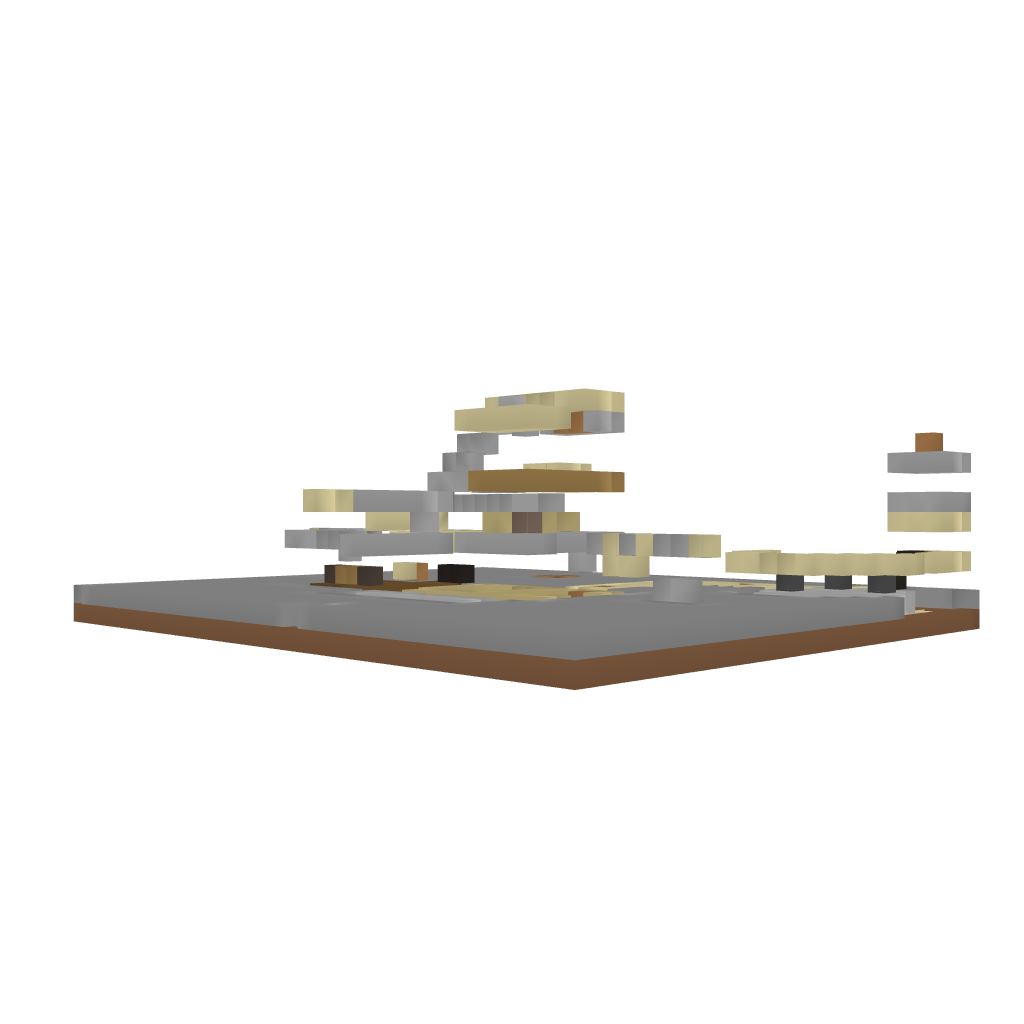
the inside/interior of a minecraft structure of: Sabulo Tectum